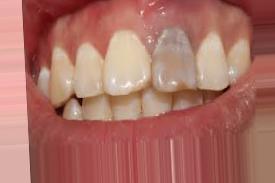
Condition: Tooth Discoloration